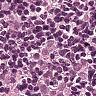
Metastatic tissue present: yes